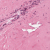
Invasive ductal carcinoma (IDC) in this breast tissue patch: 0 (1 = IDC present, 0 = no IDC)